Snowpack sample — Loveland Pass, Silver Plume, Colorado, USA (2/11/26, 12:00 PM MST)
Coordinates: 39.663, -105.886
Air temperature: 35 °F
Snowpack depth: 82 cm
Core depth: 10 cm
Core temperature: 17.6 °F
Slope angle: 13°, slope face: 12°
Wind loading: high
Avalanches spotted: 1
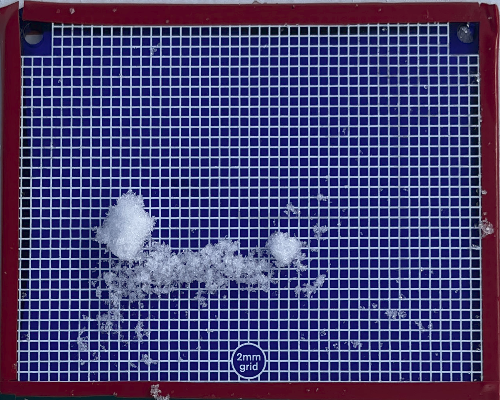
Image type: profile
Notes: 1 small avalanche spotted on the north side of the bowl, lots of wind loading